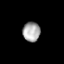
Tissue: skin
Cell type: Epithelial cells
Senescence score: 0.2612
Nuclear area (px): 336
Mean DAPI intensity: 167.128